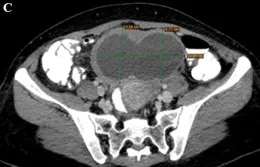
A,B,C) computerized tomography showing air-fluid levels in the small intestine and the size of the ovarian cyst.
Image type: radiology (ct)